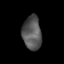
Tissue: skin
Cell type: Epithelial cells
Senescence score: 0.2661
Nuclear area (px): 632
Mean DAPI intensity: 85.951